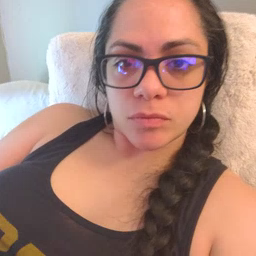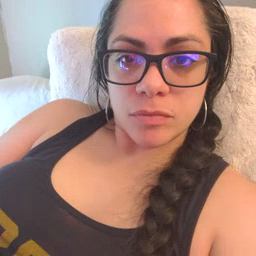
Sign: like